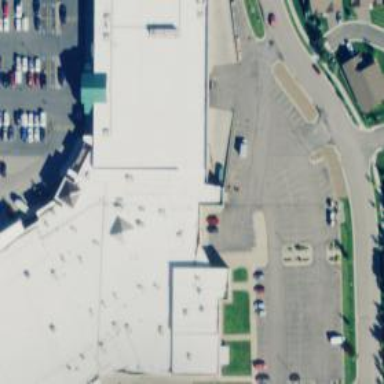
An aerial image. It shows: Cinema.